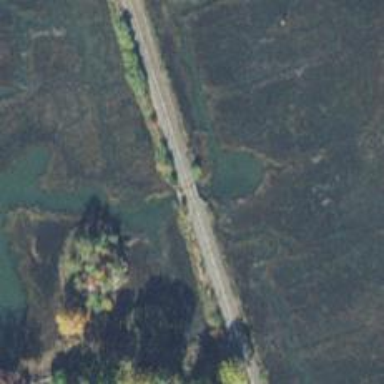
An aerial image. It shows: Preserved railway bridge.